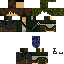
A male human skin with dark skin, wearing brown long hair dressed in a blue hoodie and brown pants, featuring a closed mouth.